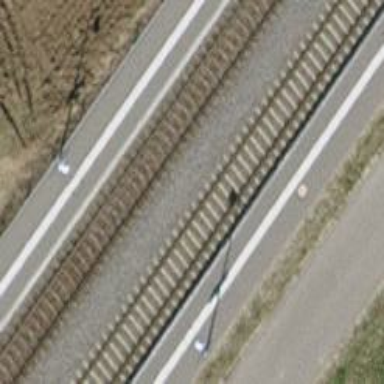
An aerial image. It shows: Public transport stop position along the railway.